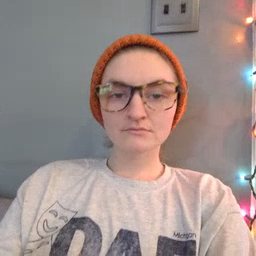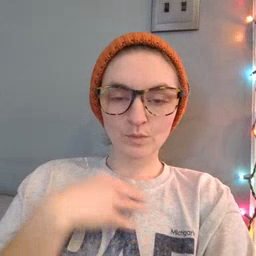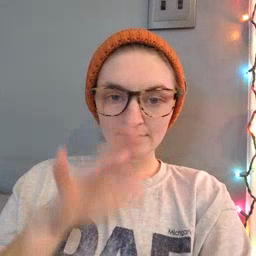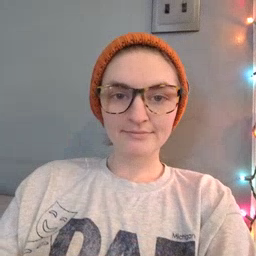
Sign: snow